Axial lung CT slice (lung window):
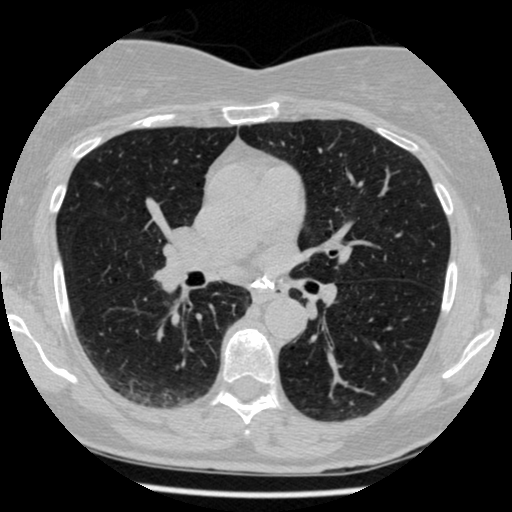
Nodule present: no